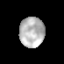
Tissue: prostate
Cell type: T cells
Senescence score: 0.1879
Nuclear area (px): 735
Mean DAPI intensity: 184.008